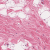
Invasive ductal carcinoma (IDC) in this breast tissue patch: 0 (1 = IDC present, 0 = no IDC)